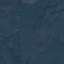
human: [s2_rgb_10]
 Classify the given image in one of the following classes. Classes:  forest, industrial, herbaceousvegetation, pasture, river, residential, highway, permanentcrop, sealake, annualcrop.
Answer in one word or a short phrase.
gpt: Forest